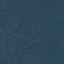
Land use / land cover class: Forest